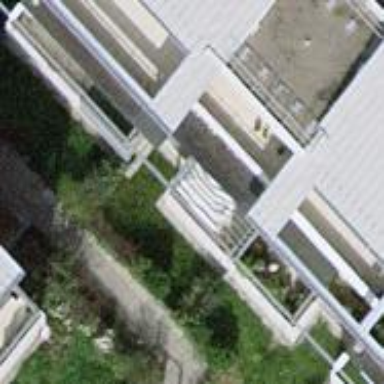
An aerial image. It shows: View of roof of building.